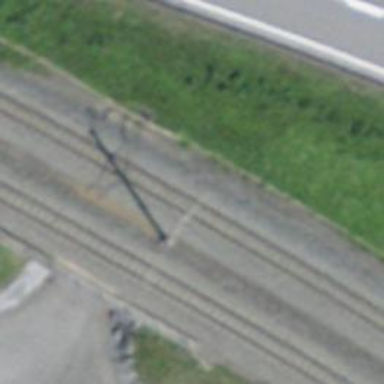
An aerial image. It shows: Asphalt track of grade1 going through tunnel.